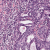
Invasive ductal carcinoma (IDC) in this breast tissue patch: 0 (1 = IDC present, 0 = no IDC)